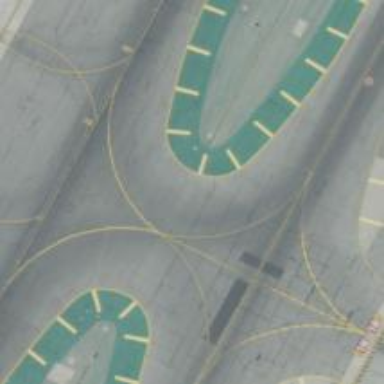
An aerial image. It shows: Taxiway at the airport with asphalt surface.